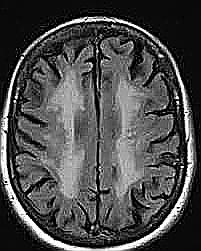
Label: notumor